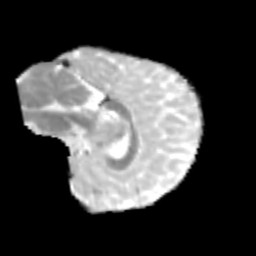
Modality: MD
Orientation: sagittal
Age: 9
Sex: male
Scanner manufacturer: siemens
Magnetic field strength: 3 T
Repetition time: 3.8 s
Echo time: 0.07 s